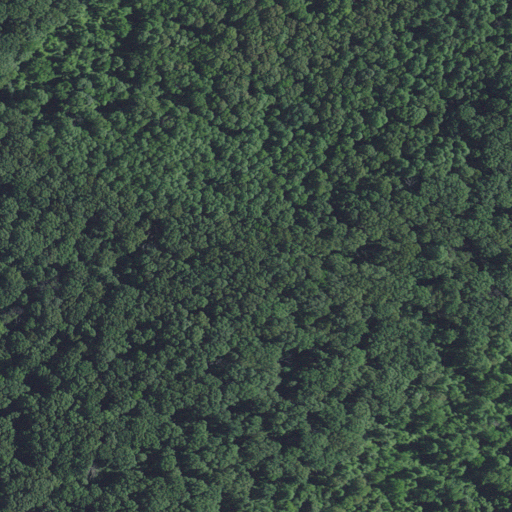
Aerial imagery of ridge(s) in Indiana named Grodey Ridge containing only deciduous forest